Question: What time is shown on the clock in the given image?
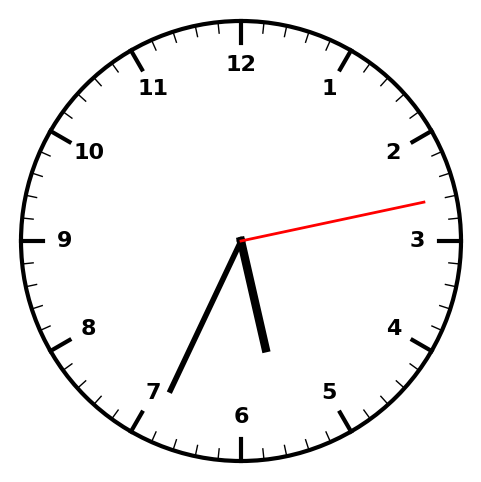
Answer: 05:34:13